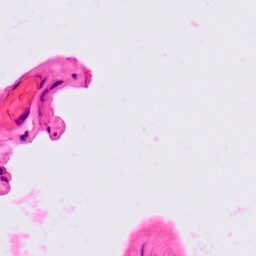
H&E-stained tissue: Lung